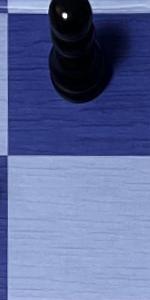
Label: Empty